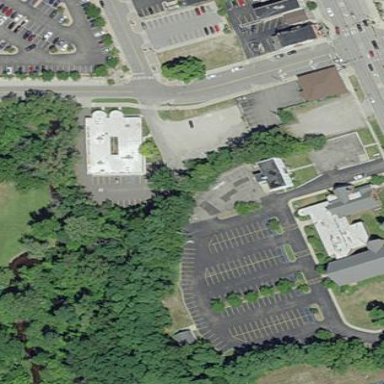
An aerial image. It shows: Parking area.